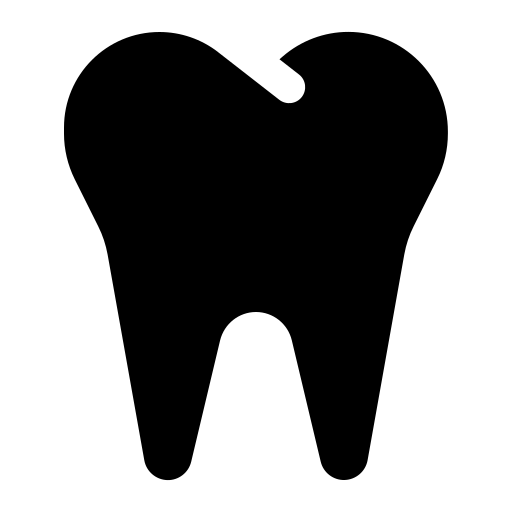
Tags: icon, FontAwesome, fa-icon, solid, tooth